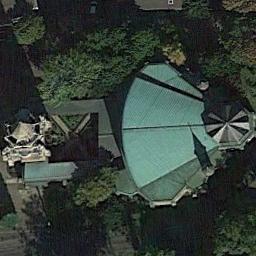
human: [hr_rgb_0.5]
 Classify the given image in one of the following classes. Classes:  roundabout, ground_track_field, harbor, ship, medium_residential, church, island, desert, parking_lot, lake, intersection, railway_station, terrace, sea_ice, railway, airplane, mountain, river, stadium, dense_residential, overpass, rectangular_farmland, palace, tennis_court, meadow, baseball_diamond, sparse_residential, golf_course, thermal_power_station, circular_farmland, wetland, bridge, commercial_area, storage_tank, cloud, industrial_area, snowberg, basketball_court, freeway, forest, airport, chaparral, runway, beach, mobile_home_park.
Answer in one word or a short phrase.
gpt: church